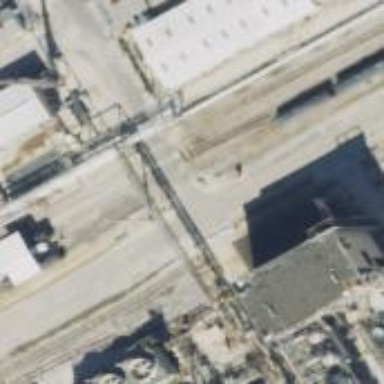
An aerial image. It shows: Level crossing along the railway.